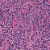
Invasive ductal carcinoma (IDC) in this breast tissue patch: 1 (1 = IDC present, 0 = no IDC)